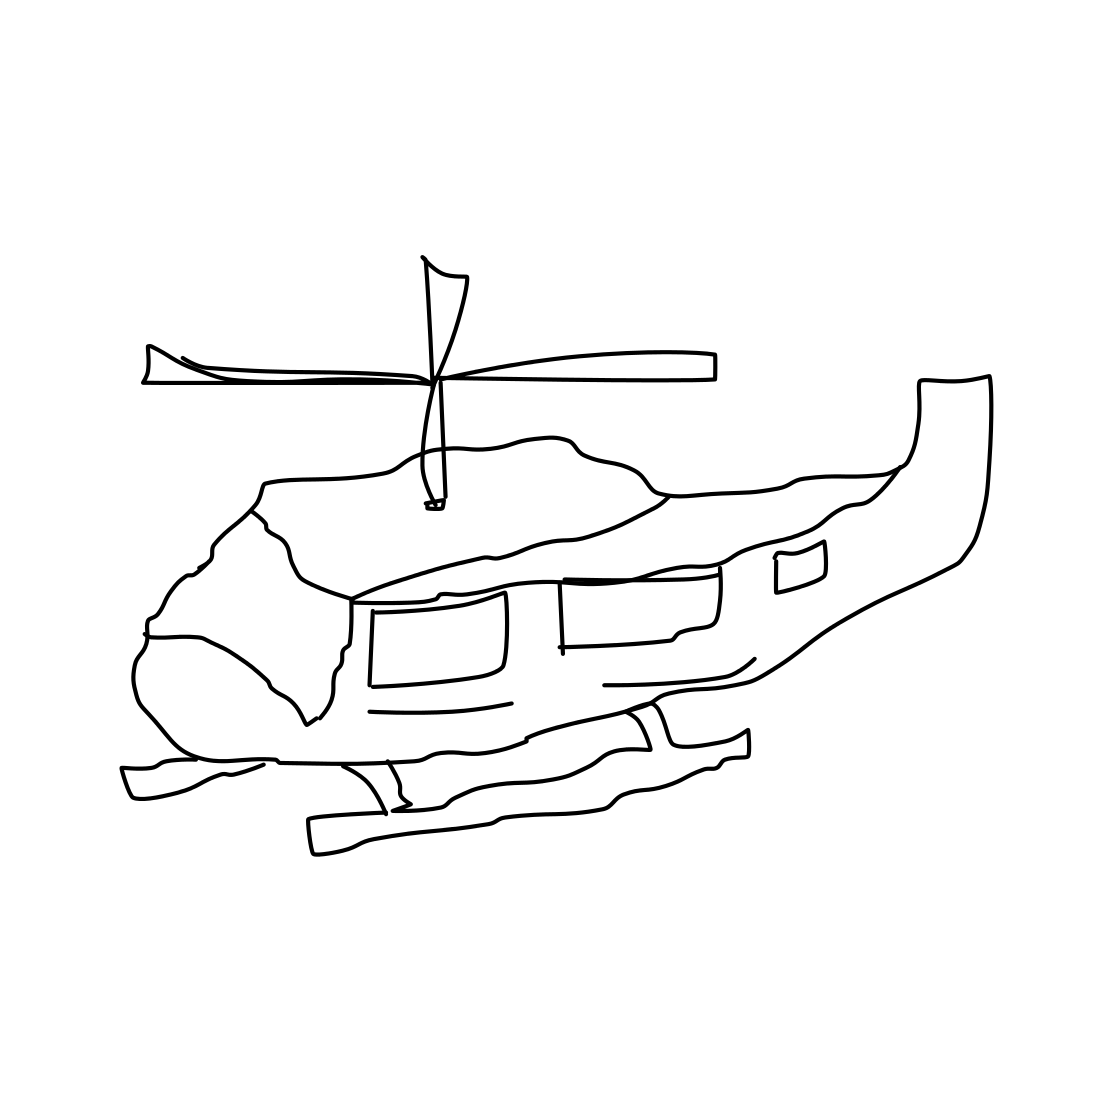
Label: helicopter